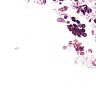
Metastatic tissue present: no